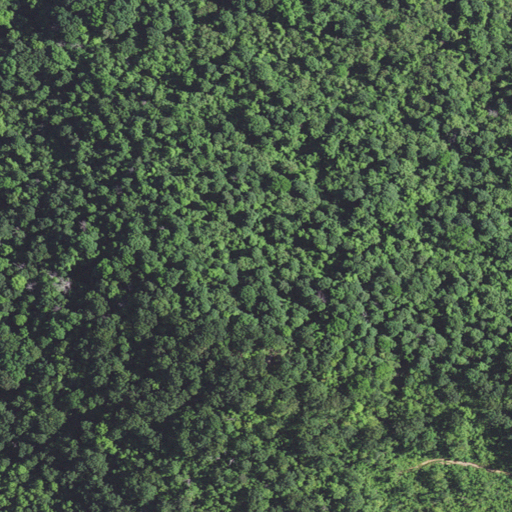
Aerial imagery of mountain in Kentucky named Goldens Mountain containing deciduous forest, mixed forest, and open development